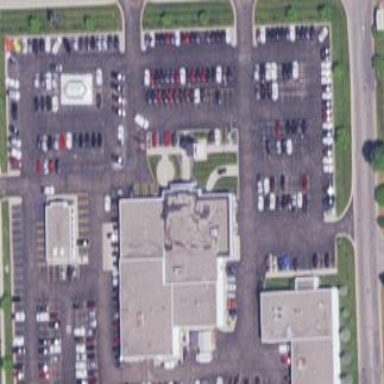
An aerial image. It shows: Building housing car shop.